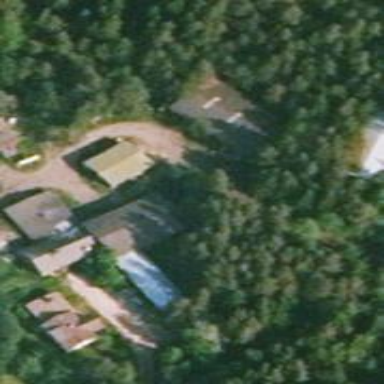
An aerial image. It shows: Farm auxiliary building.